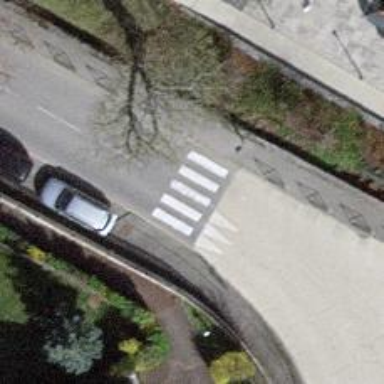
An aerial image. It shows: Marked road crossing.